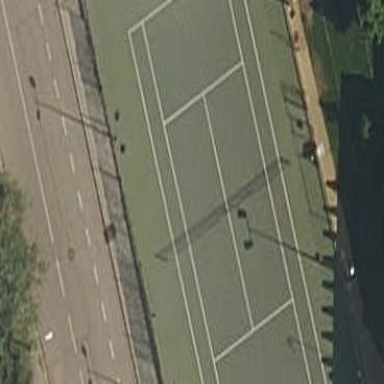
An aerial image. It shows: Tennis court on pitch designated for leisure land.